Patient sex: M
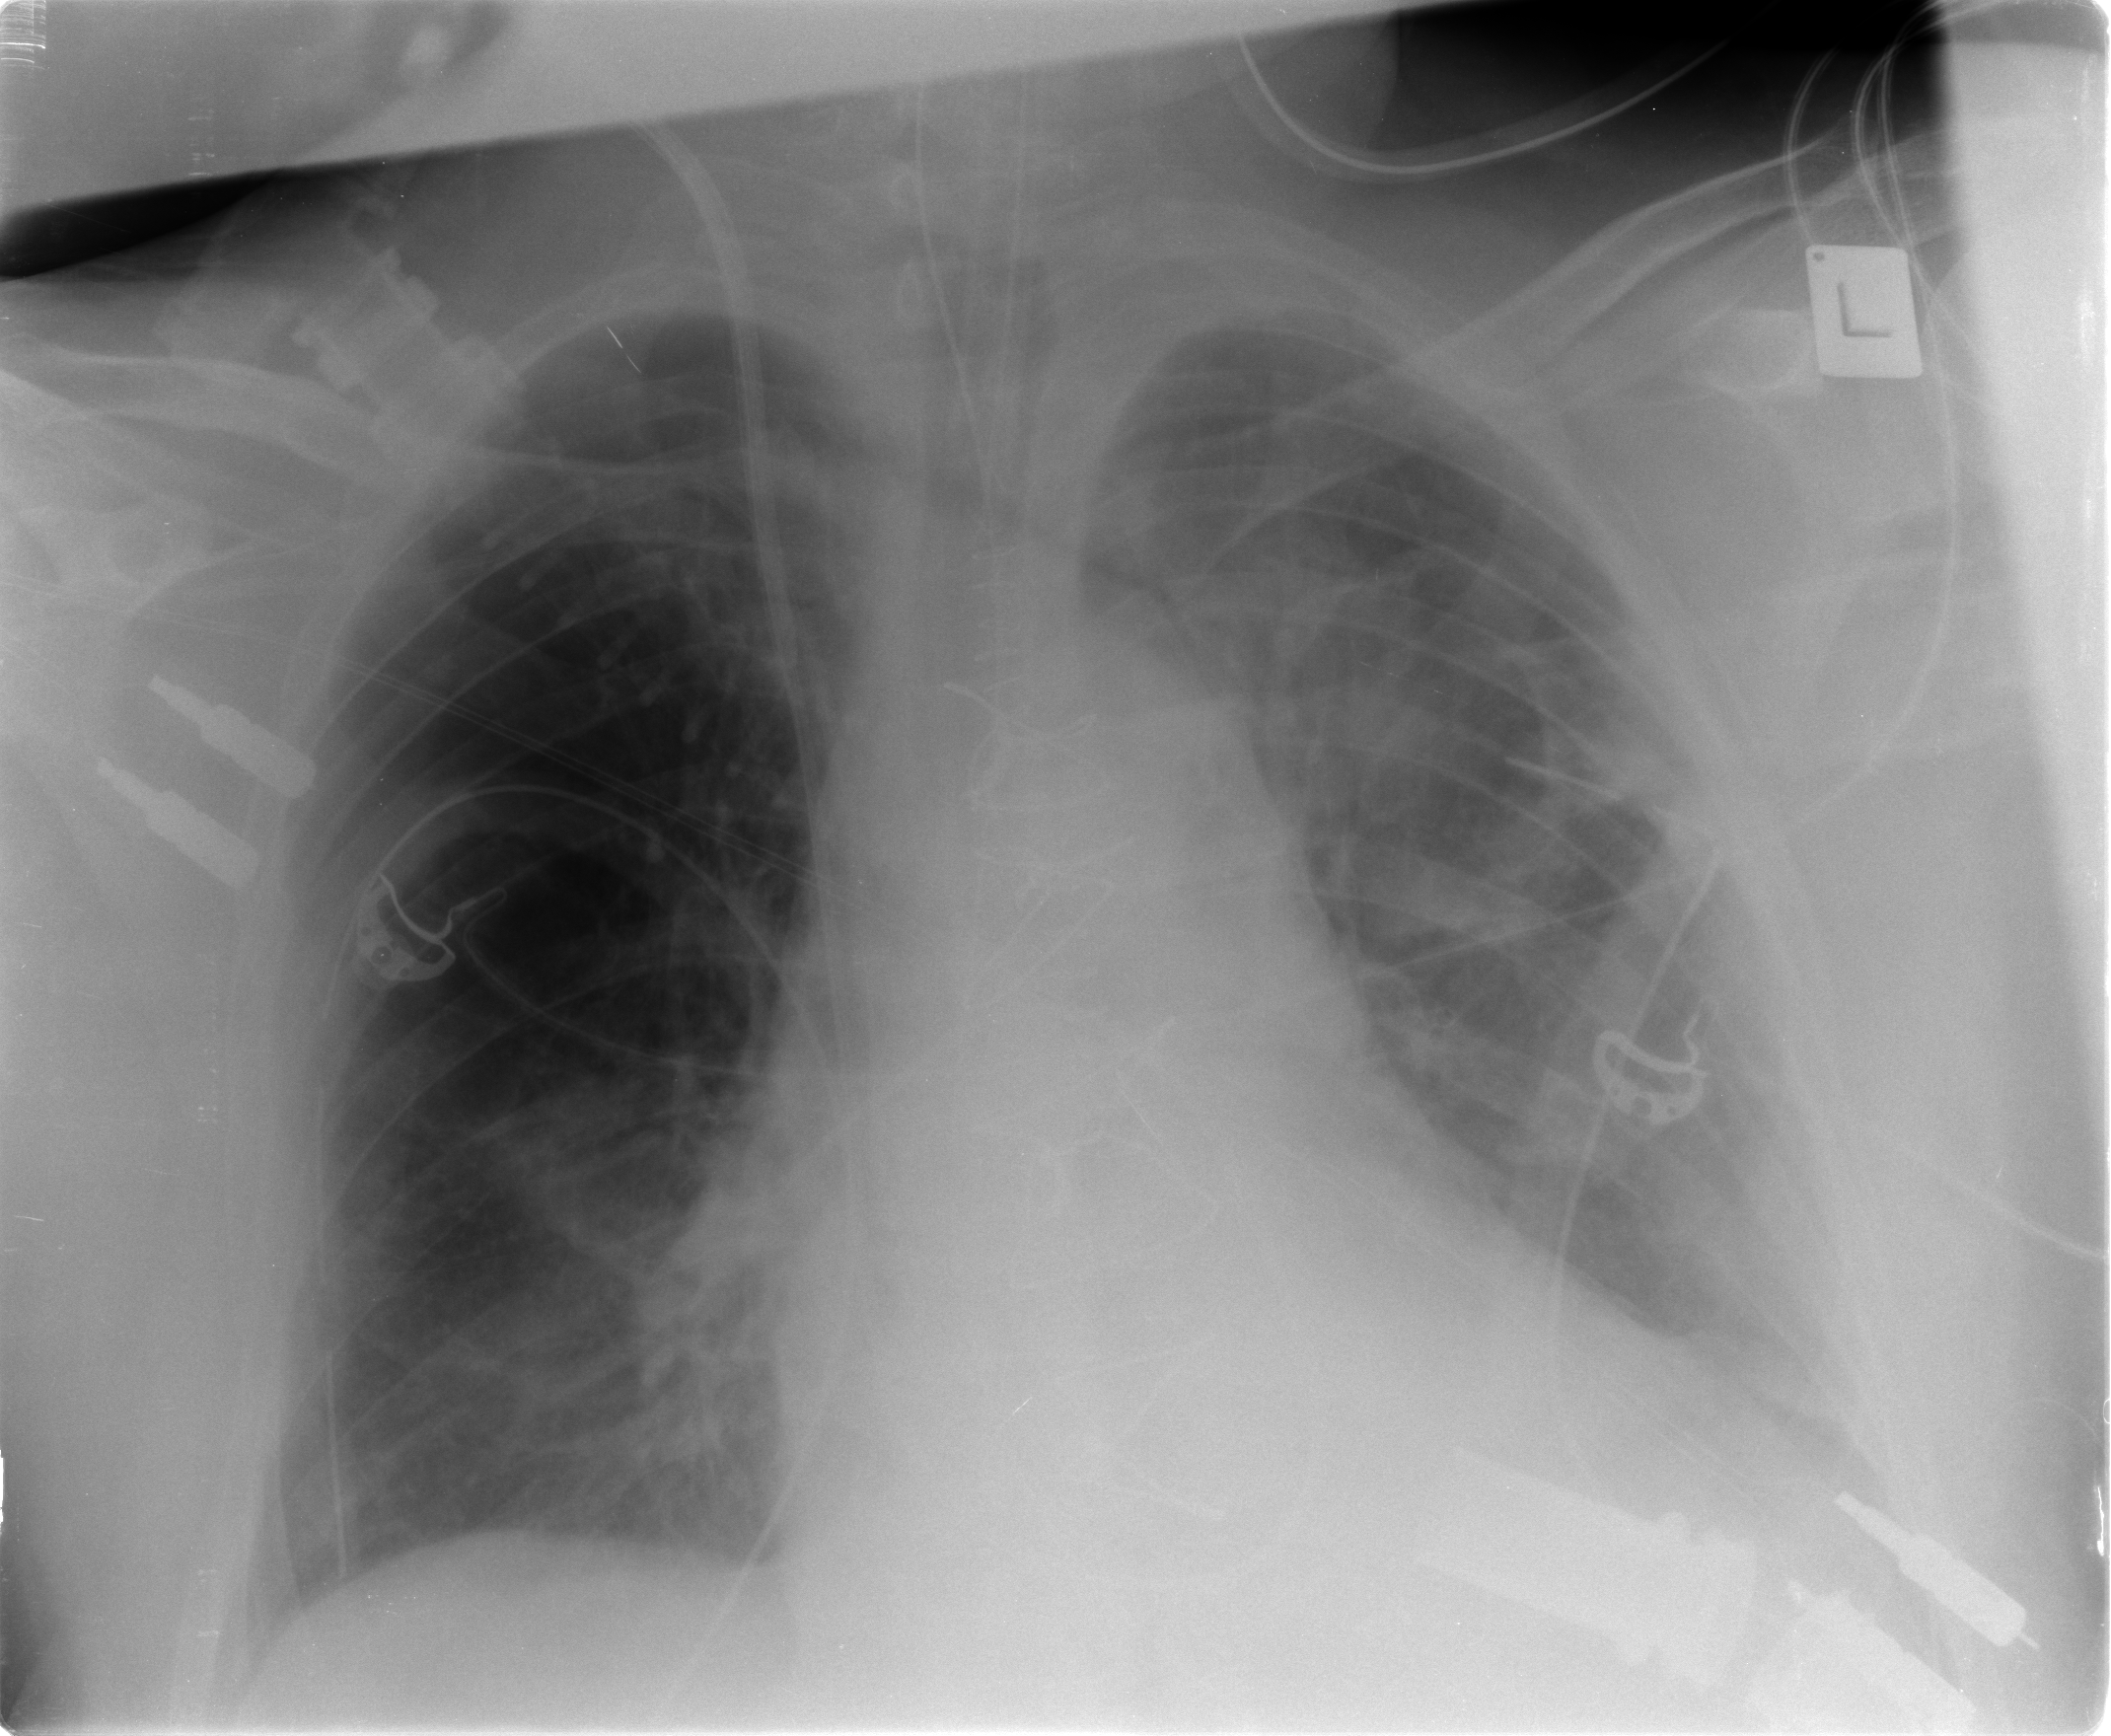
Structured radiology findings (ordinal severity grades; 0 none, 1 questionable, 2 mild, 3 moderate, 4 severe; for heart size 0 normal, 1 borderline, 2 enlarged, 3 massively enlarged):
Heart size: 1
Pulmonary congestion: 2
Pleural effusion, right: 0
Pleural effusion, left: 2
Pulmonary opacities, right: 0
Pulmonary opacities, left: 2
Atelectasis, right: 0
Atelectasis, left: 2